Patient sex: F
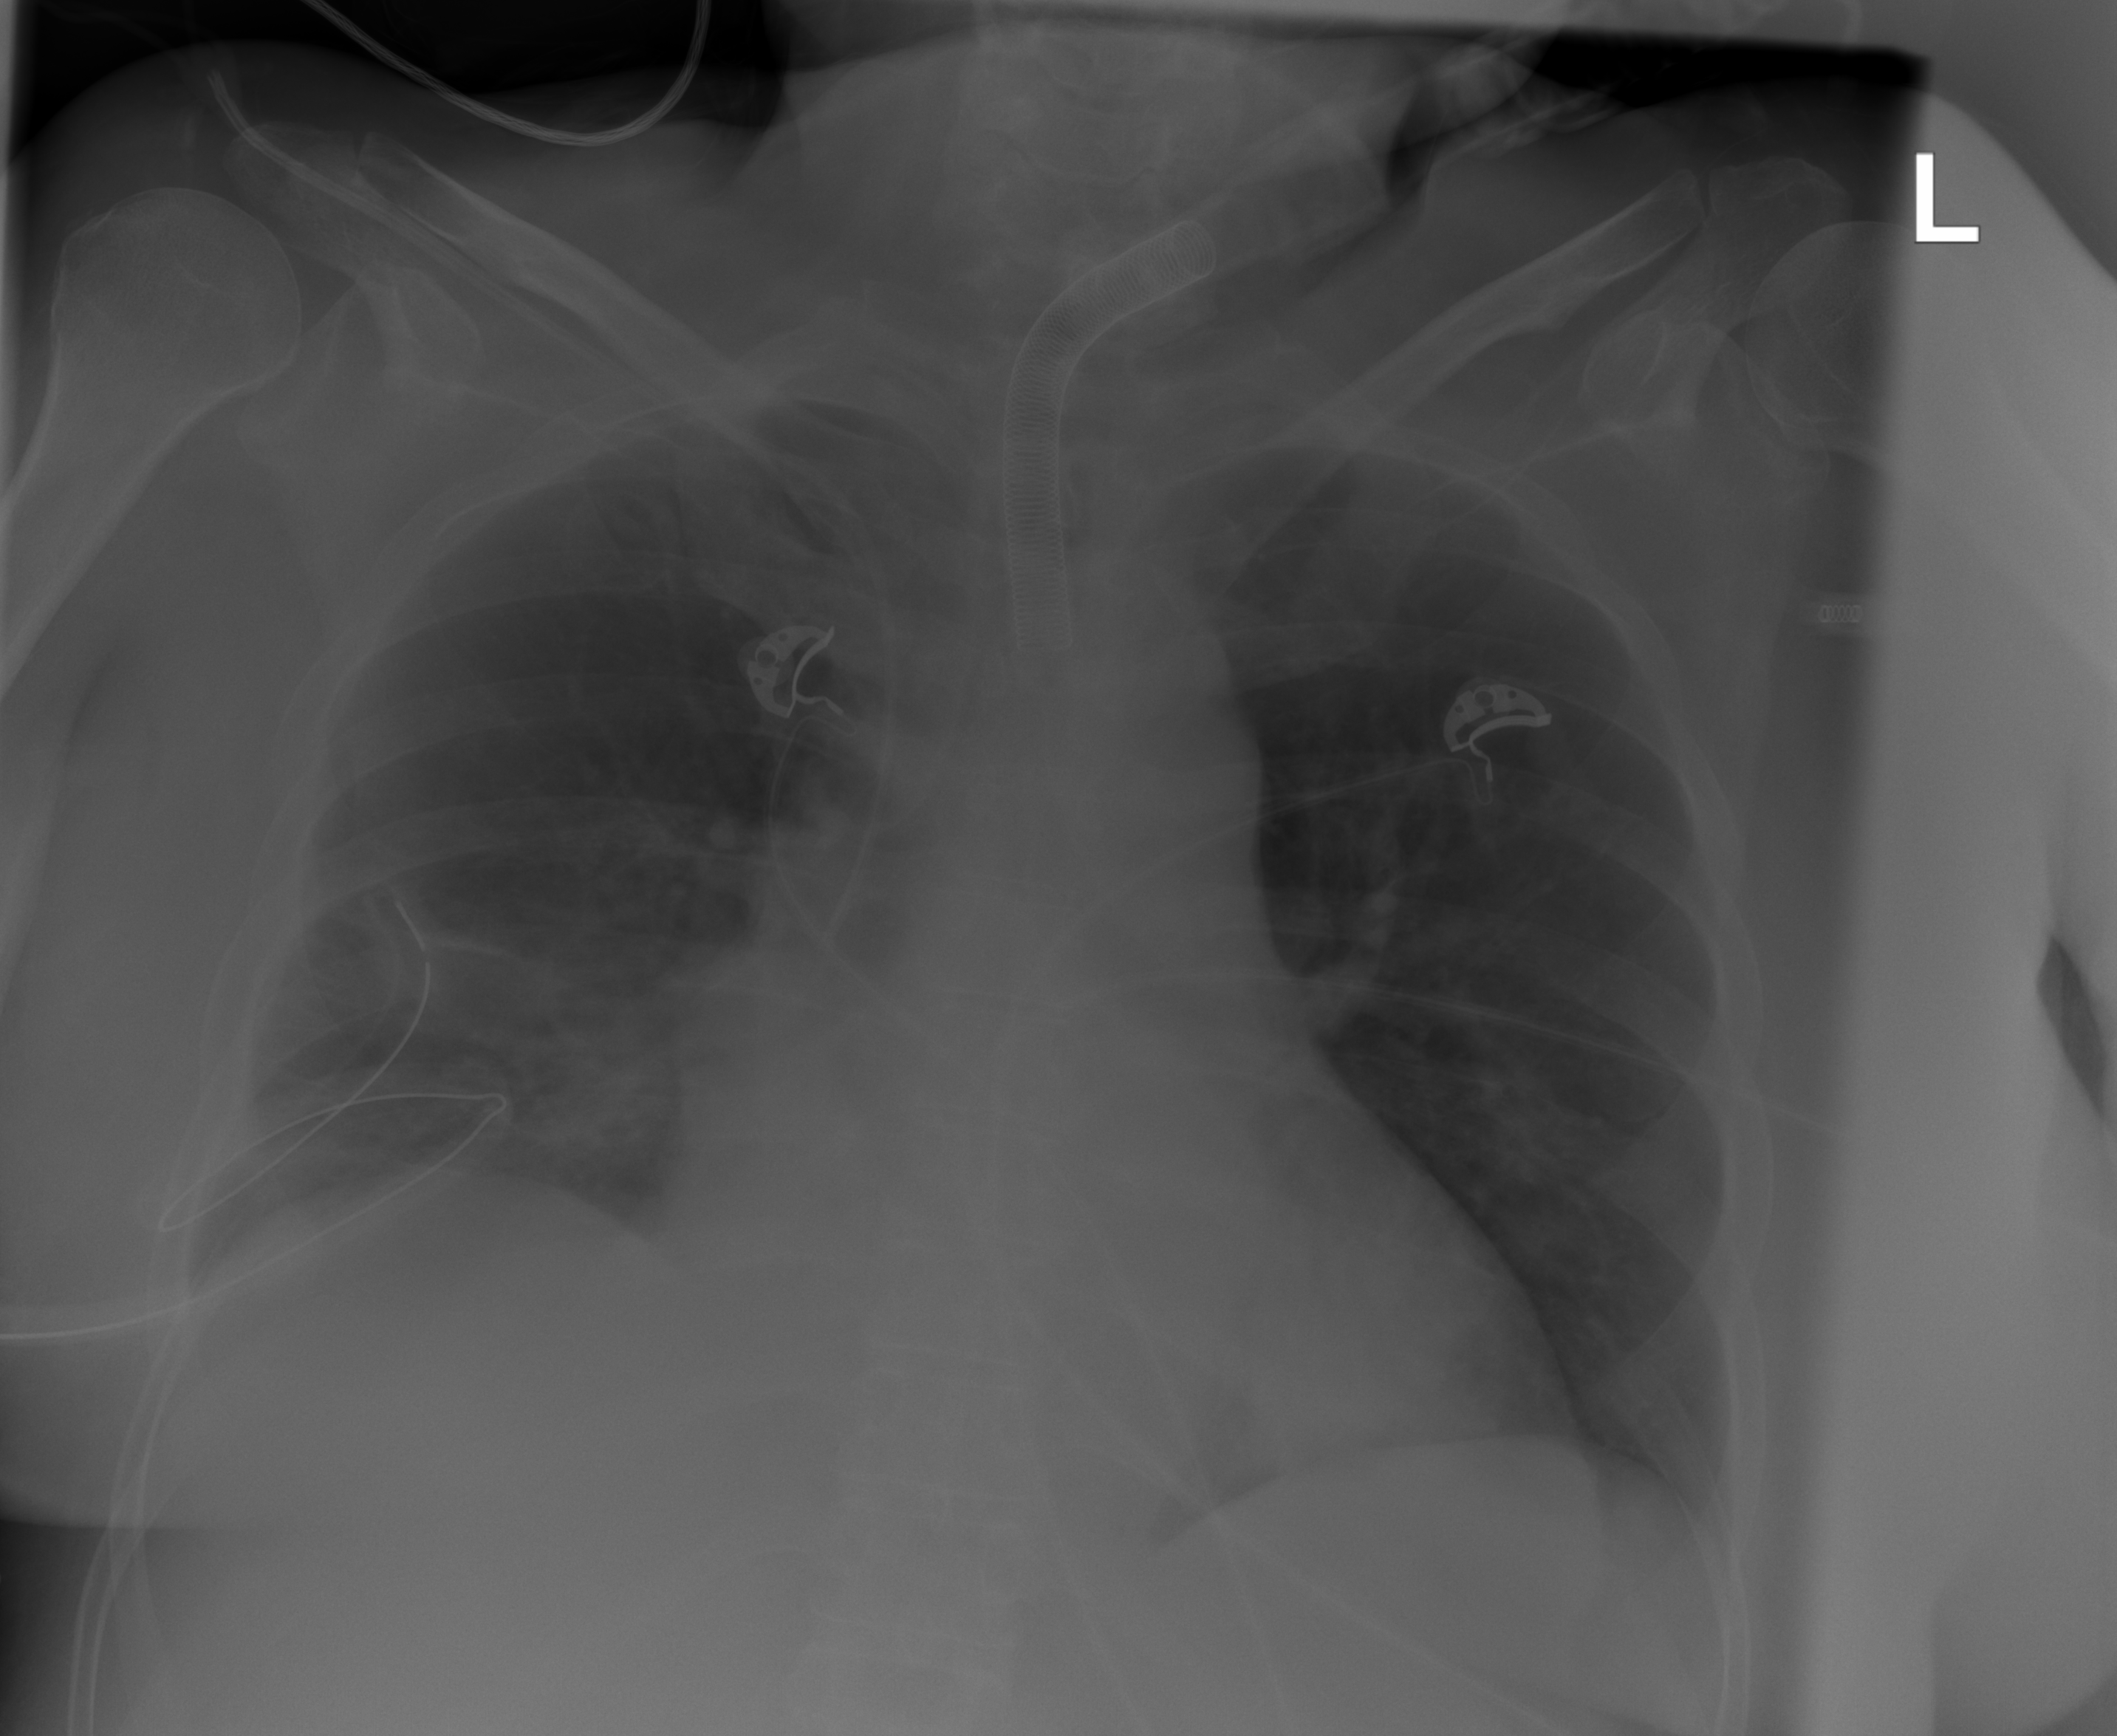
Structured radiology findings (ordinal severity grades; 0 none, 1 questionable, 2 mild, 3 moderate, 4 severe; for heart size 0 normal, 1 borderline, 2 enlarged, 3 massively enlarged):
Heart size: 1
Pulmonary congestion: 0
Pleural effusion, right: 0
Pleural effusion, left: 0
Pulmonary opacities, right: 0
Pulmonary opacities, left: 0
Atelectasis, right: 3
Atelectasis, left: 0